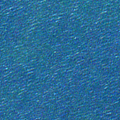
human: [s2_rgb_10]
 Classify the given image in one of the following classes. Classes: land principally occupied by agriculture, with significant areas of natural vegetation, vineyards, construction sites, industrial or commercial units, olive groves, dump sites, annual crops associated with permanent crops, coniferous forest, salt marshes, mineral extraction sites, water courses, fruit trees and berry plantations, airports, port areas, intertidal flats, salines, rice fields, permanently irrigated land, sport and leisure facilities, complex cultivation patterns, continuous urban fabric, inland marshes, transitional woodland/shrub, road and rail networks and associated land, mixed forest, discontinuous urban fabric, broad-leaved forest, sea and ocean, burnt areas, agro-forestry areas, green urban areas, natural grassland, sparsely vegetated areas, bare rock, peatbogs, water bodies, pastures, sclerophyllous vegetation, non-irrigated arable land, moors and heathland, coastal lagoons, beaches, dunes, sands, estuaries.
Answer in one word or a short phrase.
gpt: sea and ocean